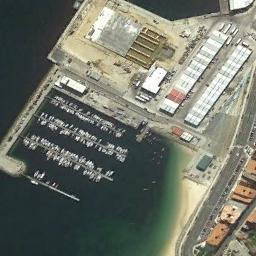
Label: harbor